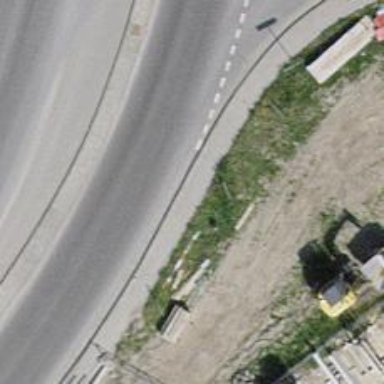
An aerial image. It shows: Asphalt sidewalk along the footway.